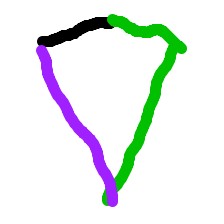
Shape: kite